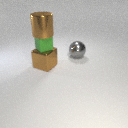
large brown metal cylinder above large brown metal cube